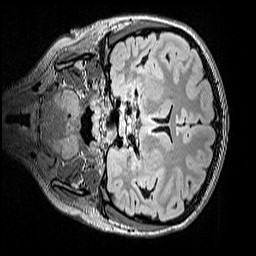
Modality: FLAIR
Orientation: coronal
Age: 14
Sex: female
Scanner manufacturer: siemens
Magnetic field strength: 3 T
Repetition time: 5 s
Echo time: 0.388 s